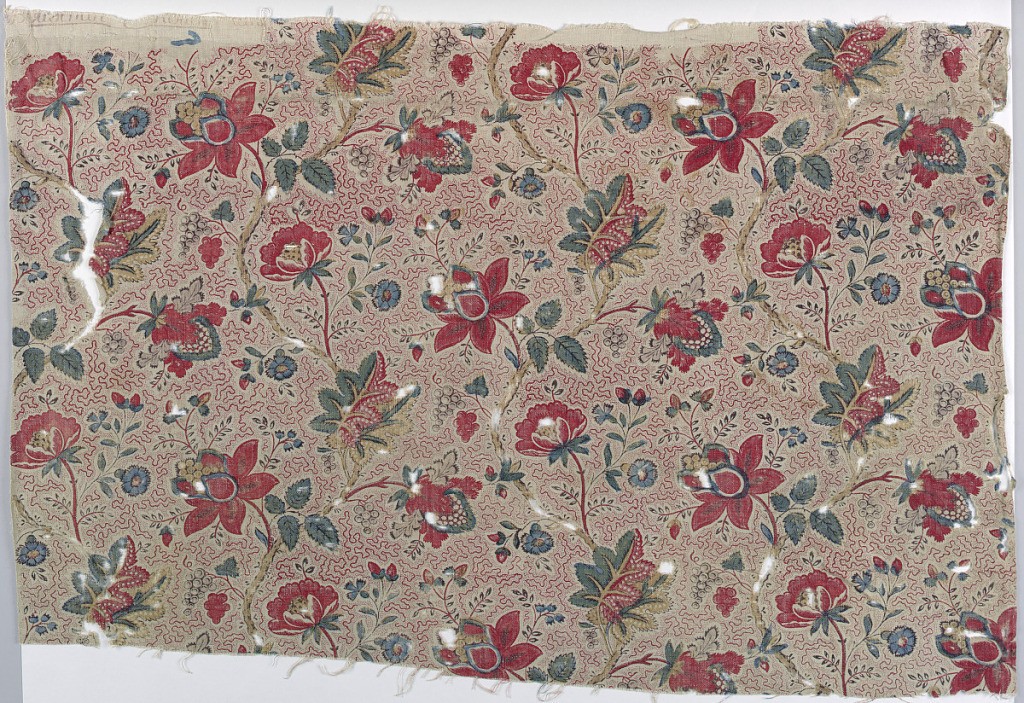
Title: Textile
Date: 1785–95
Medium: linen warp, cotton weft Technique: block printed on plain weave
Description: Polychrome design of flowers and stems on a vermicular background.